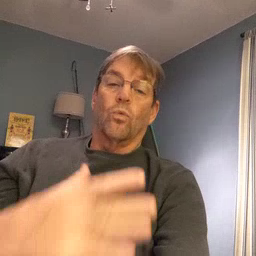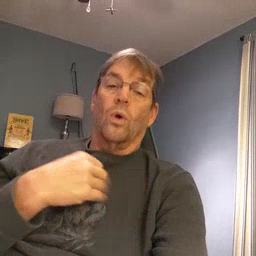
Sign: white